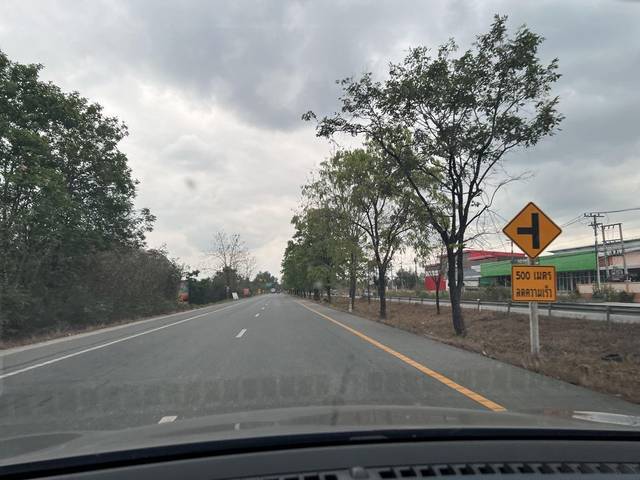
Region: Thailand
Coordinates: 16.967, 99.131